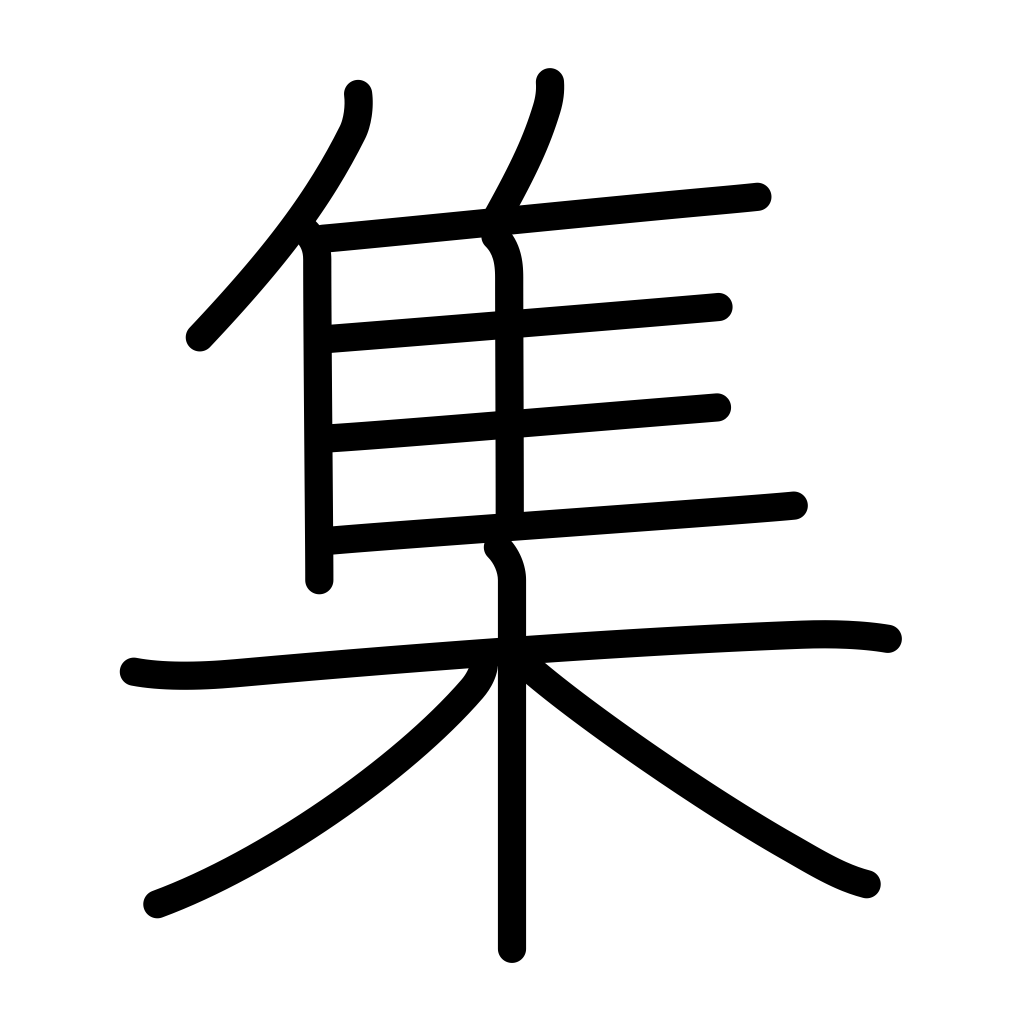
Meaning: gather, meet, congregate, swarm, flock